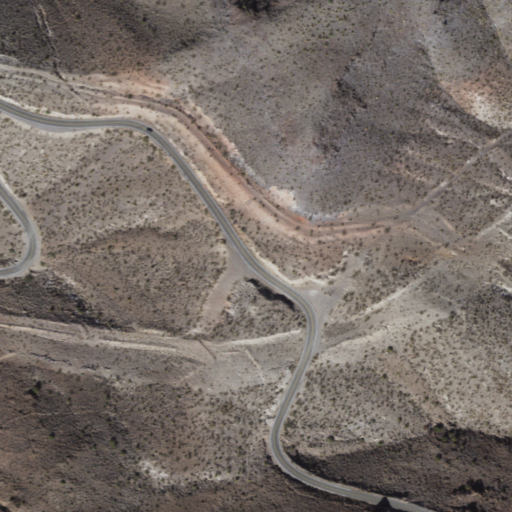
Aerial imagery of gap in Arizona named Sitgreaves Pass containing shrub, low intensity development, open development, and medium intensity development